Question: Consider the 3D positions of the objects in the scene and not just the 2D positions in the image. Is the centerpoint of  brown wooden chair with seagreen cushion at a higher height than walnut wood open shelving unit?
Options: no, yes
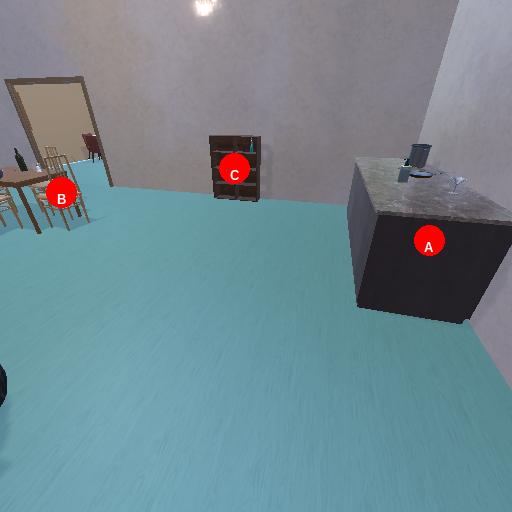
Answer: no